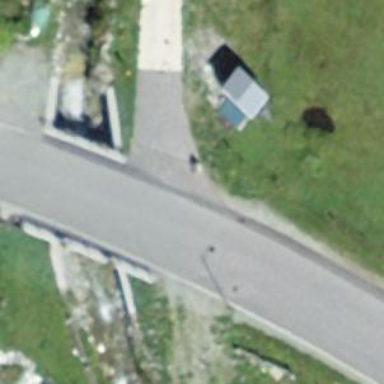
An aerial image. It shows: Paved tertiary road.